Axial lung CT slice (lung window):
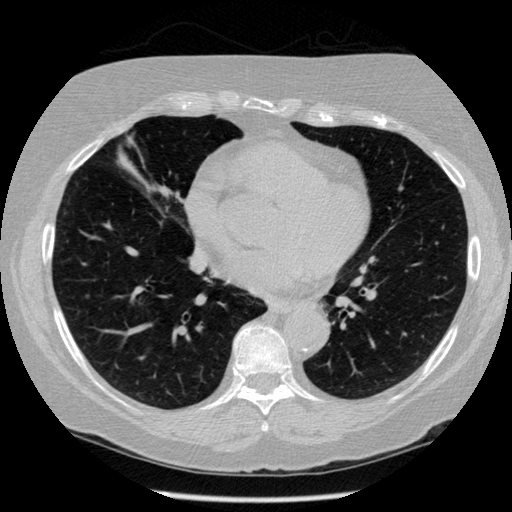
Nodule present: yes
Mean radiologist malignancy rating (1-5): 3